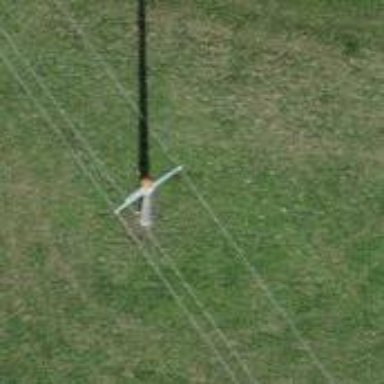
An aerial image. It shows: Power pole.